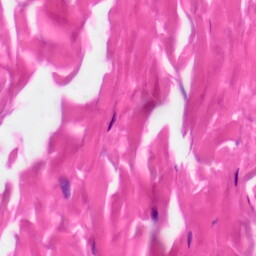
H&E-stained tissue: Skin